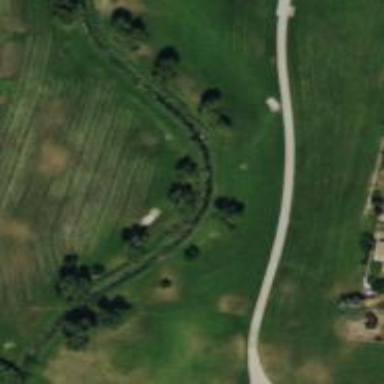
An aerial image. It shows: Disc golf hole in disc golf sport setting.